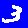
Digit: 3